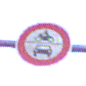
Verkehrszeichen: VerbotKraftfahrzeuge
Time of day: SunriseSunset
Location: Outdoor (Suburban)
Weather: PartlyCloudy
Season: NotSpecified
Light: Natural